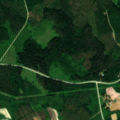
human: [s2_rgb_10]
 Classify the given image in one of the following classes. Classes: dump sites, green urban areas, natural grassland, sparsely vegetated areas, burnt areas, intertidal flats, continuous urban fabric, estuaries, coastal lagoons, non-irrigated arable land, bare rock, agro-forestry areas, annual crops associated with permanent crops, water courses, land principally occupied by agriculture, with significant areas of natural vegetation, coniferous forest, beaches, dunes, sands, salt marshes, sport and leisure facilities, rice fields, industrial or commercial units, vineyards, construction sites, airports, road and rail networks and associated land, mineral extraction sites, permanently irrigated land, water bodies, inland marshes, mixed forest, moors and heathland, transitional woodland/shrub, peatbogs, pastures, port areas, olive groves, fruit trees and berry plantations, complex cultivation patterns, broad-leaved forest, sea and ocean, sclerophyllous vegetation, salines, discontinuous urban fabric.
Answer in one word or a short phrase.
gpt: land principally occupied by agriculture, with significant areas of natural vegetation, coniferous forest, mixed forest, transitional woodland/shrub